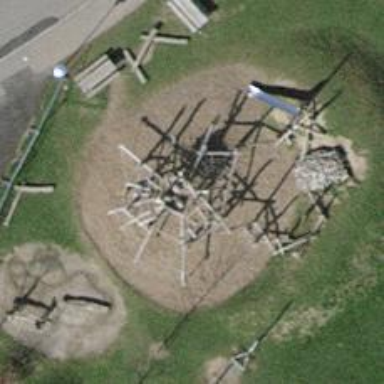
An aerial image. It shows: Playground structure.